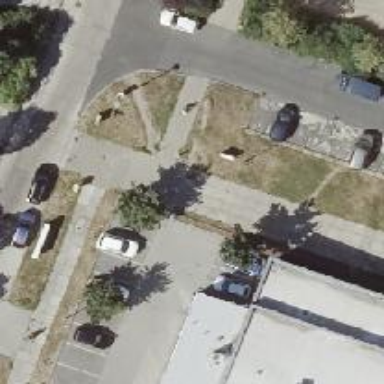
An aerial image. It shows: Sidewalk.